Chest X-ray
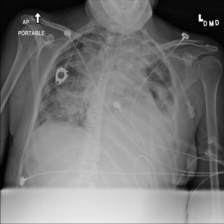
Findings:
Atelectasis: negative
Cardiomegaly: negative
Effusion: negative
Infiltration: negative
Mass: negative
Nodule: negative
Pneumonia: negative
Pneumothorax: negative
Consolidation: negative
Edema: negative
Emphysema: negative
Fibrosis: negative
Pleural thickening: positive
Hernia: negative